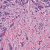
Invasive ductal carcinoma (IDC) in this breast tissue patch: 1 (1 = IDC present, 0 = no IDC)